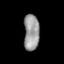
Tissue: prostate
Cell type: Myeloid cells
Senescence score: 0.6972
Nuclear area (px): 549
Mean DAPI intensity: 153.164